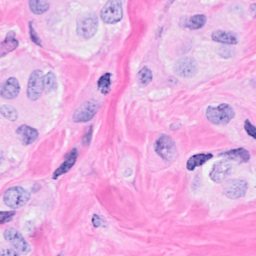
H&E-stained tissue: Breast